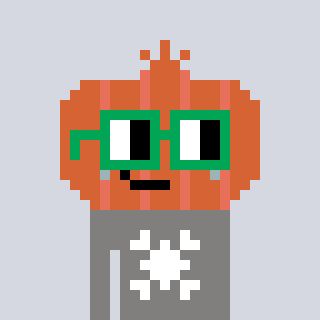
a pixel art character with square green glasses, a onion-shaped head and a bluegrey-colored body on a cool background